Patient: sex F, age 74
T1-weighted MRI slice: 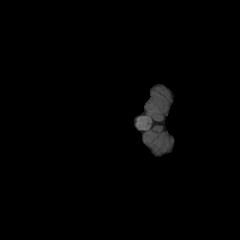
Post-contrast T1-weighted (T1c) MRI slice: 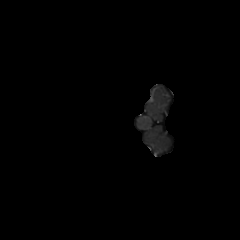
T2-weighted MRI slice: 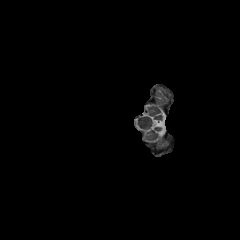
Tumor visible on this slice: no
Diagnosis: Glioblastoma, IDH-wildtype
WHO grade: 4